Question: I am writing a project in that uses the Bitmap functionality of System.Drawing, NET Standard 2.0, but the project can't be built because .
I have tried to add reference to System.Drawing in various locations and made sure I used the NET Standard library version. Also, I've repaired + reinstalled Visual Studio without any luck as well.
When right-clicking on the project and clicking 'Add Reference', I'm met with the following message. Could this be related to my issue?

EDIT: As a slight plot twist/contradiction, I can execute the code in F# interactive where System.Drawing.Bitmap is perfectly accepted and compiling without any trouble. Where could the error lie?
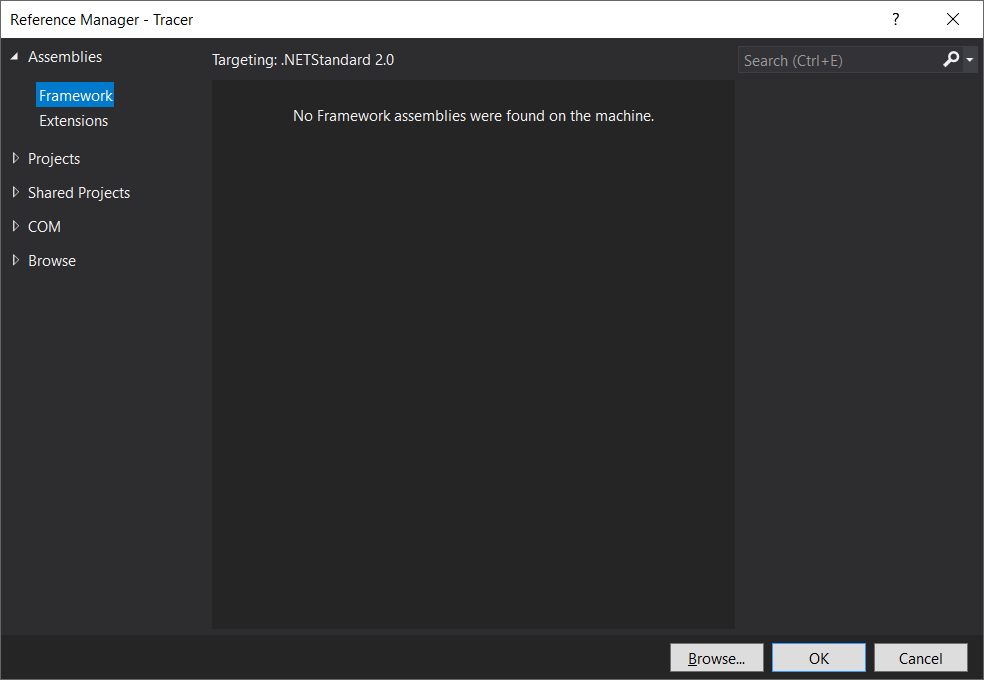
Answer: Most of the 'System.Drawing' functionality is not available in .Net Core. (There are too many dependencies to native Windows libraries) You can either switch to .net framework or include third party packages like <URL>